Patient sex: M
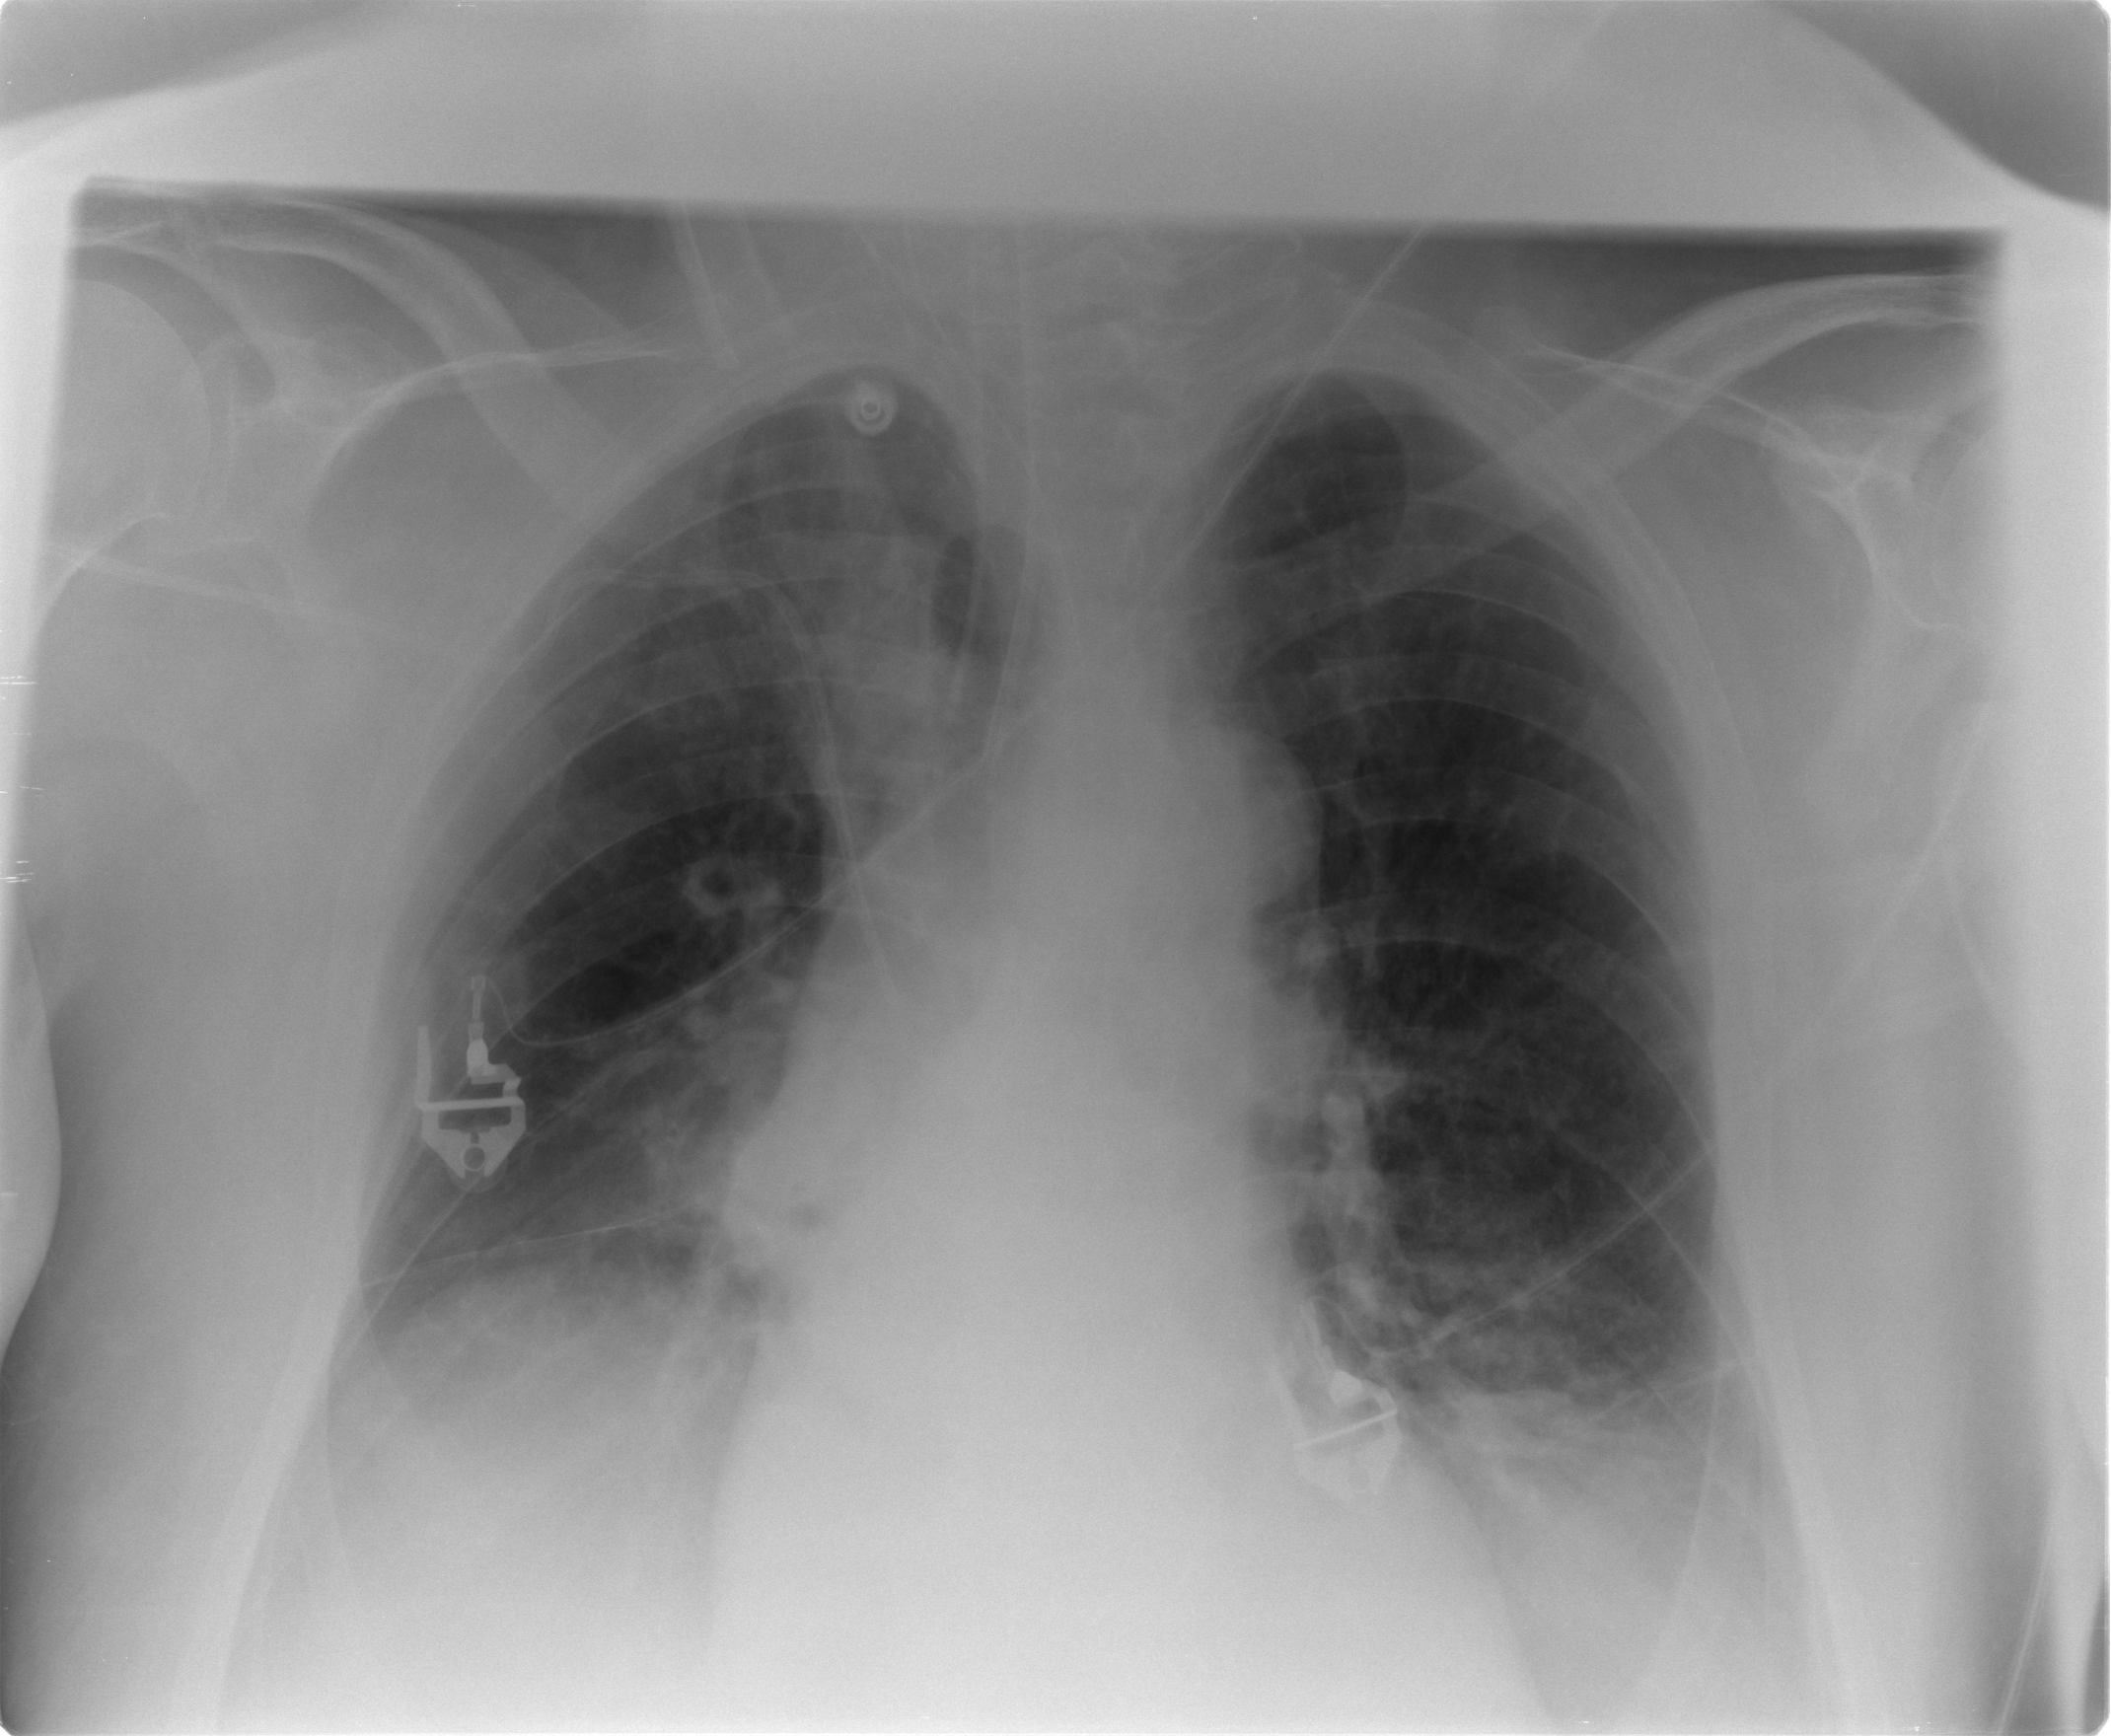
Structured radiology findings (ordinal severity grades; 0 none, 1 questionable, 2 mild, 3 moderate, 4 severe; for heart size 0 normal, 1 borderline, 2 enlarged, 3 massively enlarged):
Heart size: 0
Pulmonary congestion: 1
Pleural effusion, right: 1
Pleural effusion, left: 1
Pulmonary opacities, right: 0
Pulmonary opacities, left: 0
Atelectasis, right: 2
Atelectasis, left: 2